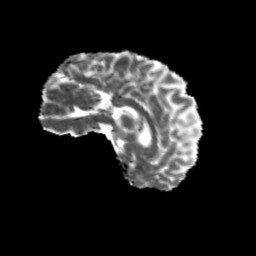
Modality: MD
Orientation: sagittal
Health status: healthy
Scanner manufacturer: philips
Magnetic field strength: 3 T
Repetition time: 9.75 s
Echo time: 0.092 s